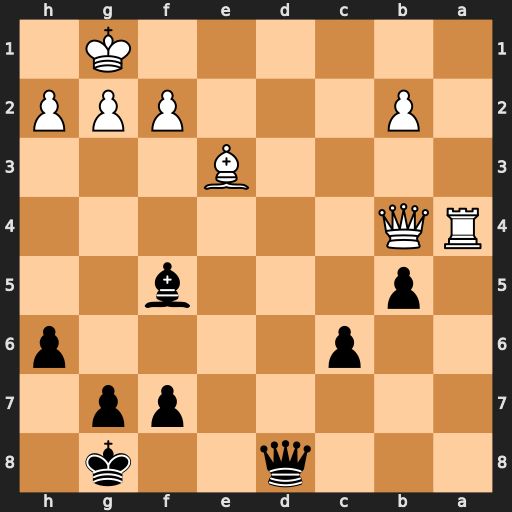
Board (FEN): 3q2k1/5pp1/2p4p/1p3b2/RQ6/4B3/1P3PPP/6K1
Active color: b
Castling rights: -
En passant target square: -
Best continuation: Qd1+ Qe1 Qxe1#